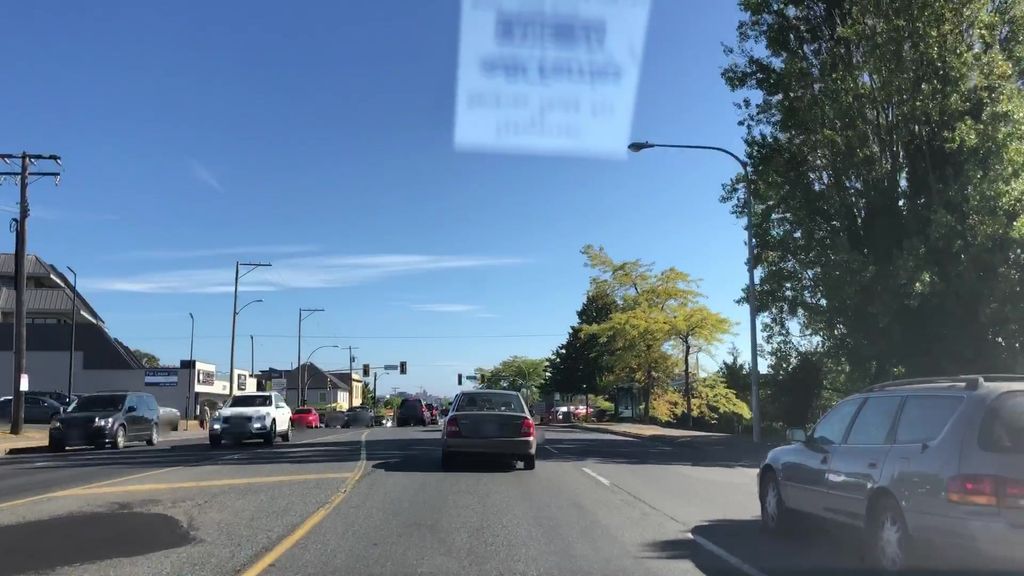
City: victoria